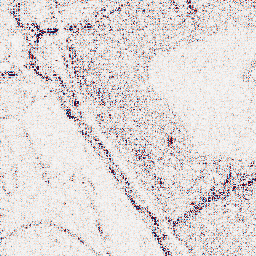
Category: wavelet
Decomposition family: wavelet_biorthogonal
Decomposition parameters: wavelet: bior5.5
level: 1
Upsampling method: quintic
Upsampling parameters: scale: 8
Upsampling scale: 8